Field crop: maize
Growth stage: 2
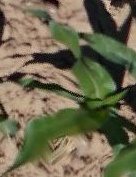
Species: maize